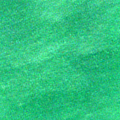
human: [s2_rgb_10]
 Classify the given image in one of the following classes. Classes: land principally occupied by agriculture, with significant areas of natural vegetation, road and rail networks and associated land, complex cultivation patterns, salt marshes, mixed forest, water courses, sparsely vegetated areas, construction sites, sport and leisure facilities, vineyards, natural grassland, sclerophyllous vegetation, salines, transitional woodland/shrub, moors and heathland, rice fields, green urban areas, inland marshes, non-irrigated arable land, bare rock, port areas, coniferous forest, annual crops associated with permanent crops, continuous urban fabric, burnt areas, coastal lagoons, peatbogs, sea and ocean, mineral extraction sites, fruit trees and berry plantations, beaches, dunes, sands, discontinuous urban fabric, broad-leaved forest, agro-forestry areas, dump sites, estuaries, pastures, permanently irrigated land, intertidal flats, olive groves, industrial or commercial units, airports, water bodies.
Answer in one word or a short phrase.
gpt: sea and ocean